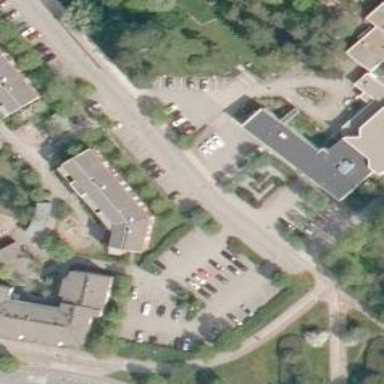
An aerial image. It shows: Street side parking area.